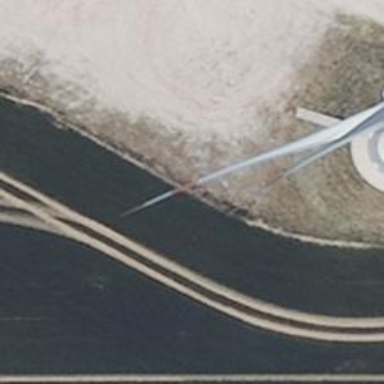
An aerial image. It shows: Wind generator powered by wind. The generator type is horizontal axis and it uses wind turbines.